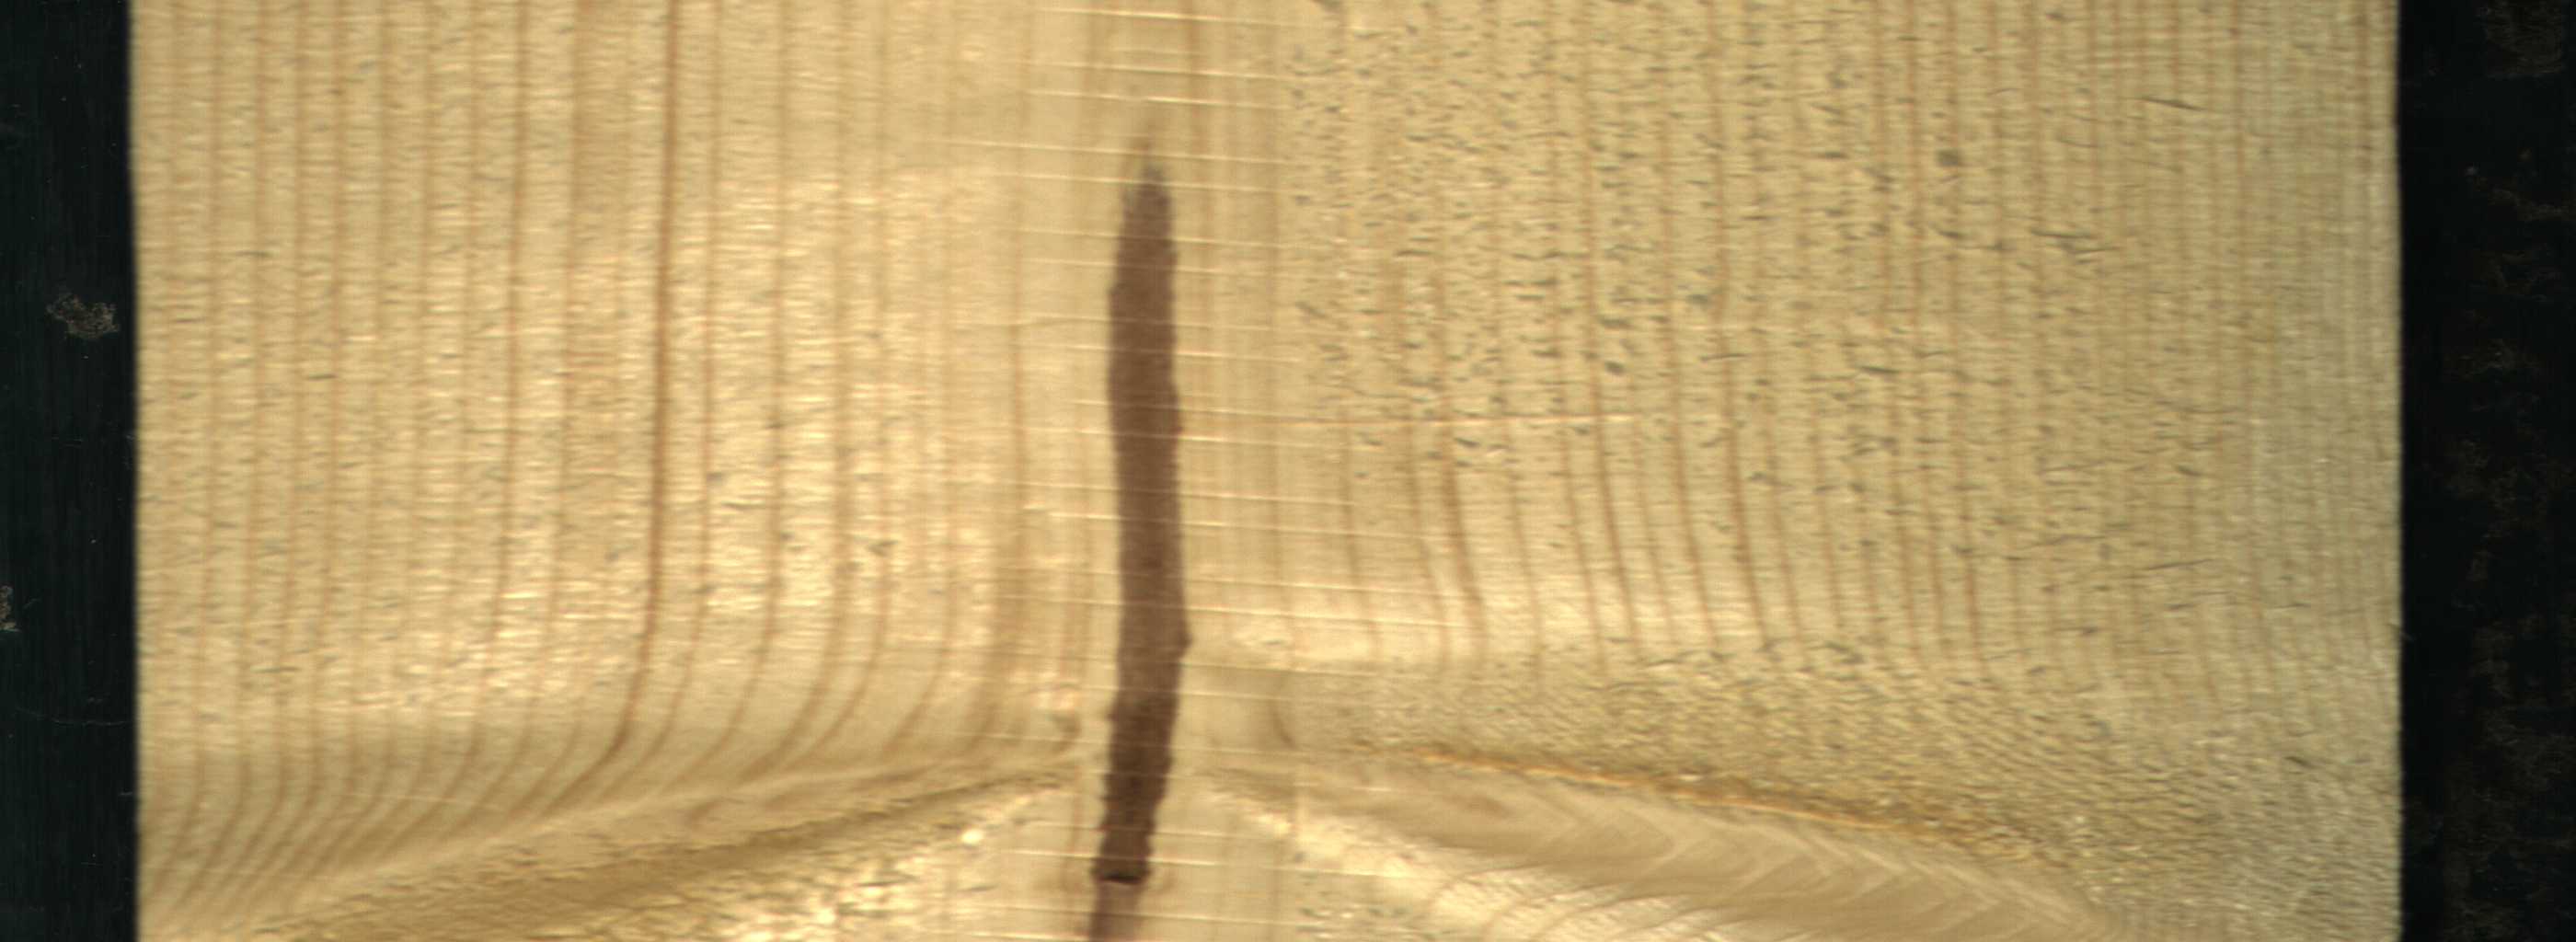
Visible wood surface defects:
Marrow